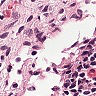
Metastatic tissue present: no